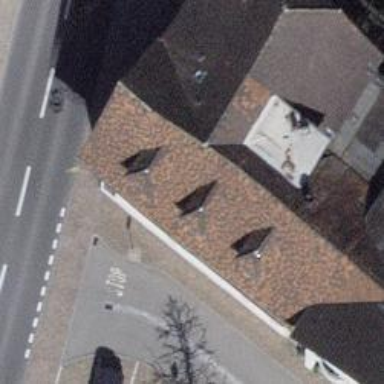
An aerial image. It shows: Restaurant.